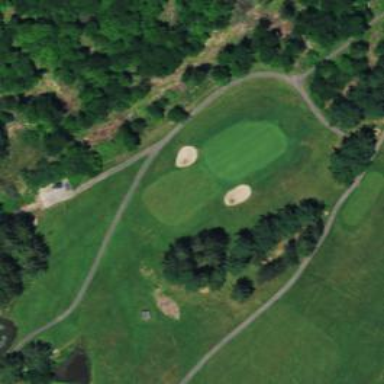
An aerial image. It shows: Golf hole.